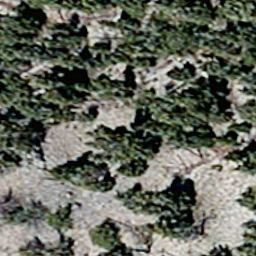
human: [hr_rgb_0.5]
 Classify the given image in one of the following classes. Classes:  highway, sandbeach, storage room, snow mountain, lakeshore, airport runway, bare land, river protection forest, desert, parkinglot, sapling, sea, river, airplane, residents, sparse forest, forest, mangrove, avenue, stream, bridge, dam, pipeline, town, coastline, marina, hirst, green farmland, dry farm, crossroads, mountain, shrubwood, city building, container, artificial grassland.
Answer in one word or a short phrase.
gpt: sparse forest